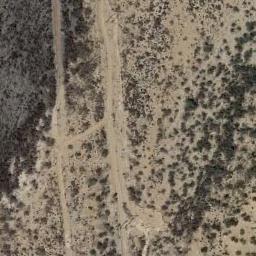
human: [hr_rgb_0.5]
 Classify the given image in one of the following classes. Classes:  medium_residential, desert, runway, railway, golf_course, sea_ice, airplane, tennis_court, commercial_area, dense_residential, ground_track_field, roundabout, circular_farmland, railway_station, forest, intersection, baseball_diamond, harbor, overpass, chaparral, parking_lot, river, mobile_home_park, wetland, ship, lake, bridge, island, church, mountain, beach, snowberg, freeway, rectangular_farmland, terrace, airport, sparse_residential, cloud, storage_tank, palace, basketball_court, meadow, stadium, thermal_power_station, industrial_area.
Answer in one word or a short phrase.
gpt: chaparral